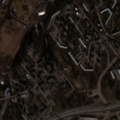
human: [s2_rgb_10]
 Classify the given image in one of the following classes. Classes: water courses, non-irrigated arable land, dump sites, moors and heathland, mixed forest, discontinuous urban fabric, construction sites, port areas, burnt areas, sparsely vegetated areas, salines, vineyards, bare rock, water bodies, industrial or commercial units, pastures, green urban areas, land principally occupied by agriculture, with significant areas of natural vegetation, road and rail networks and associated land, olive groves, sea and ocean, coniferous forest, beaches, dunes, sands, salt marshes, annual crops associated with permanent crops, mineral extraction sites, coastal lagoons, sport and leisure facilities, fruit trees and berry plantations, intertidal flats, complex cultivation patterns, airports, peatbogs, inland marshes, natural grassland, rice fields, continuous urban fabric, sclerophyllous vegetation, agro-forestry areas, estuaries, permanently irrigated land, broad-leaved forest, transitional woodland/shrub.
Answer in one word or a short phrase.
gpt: discontinuous urban fabric, industrial or commercial units, green urban areas, land principally occupied by agriculture, with significant areas of natural vegetation